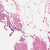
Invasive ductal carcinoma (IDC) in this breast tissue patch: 0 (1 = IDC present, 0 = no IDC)